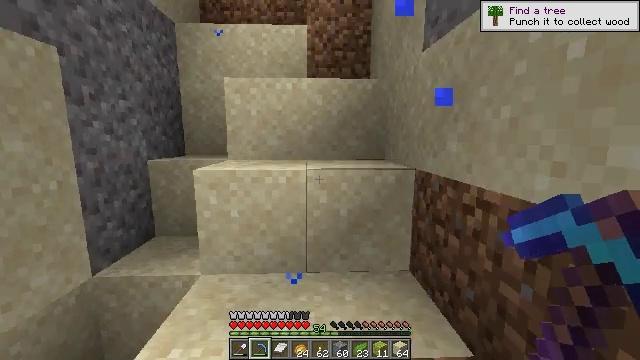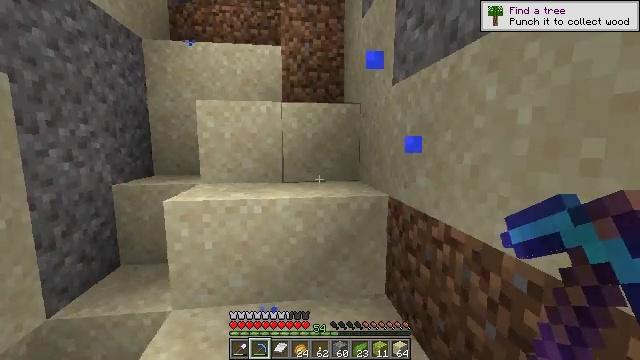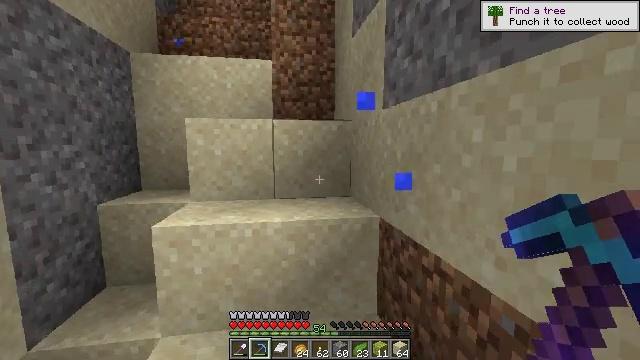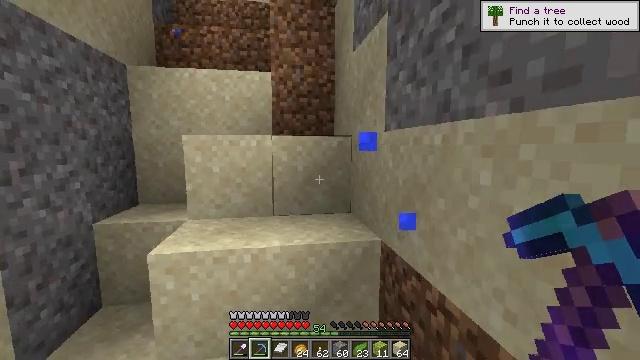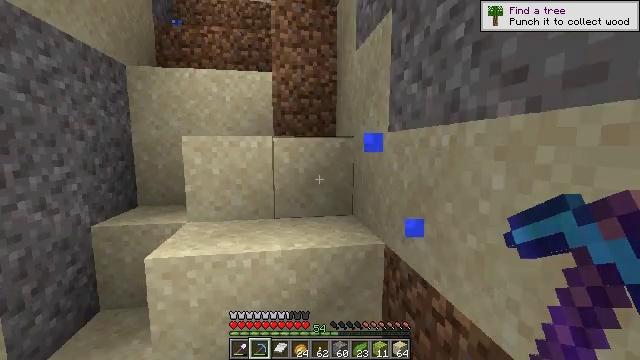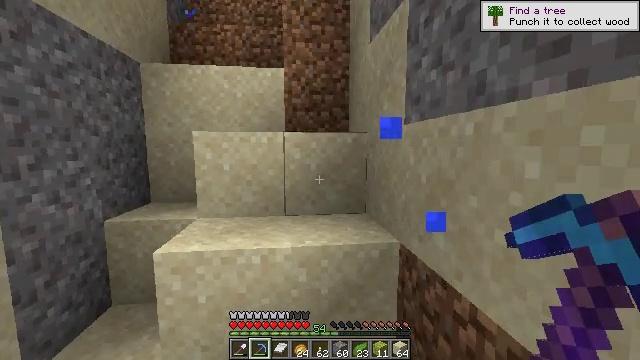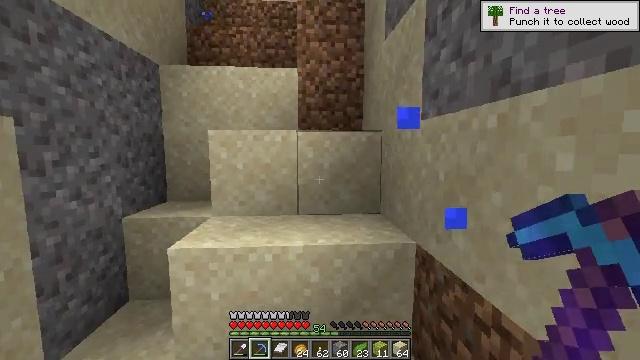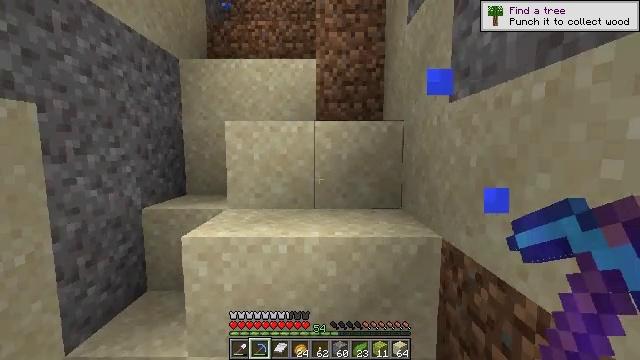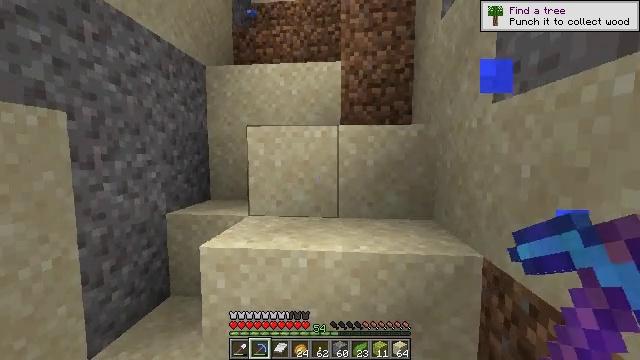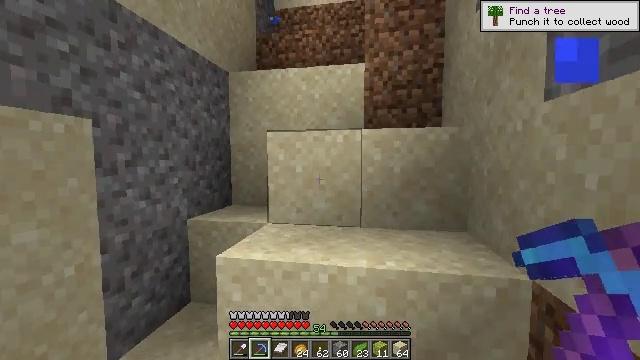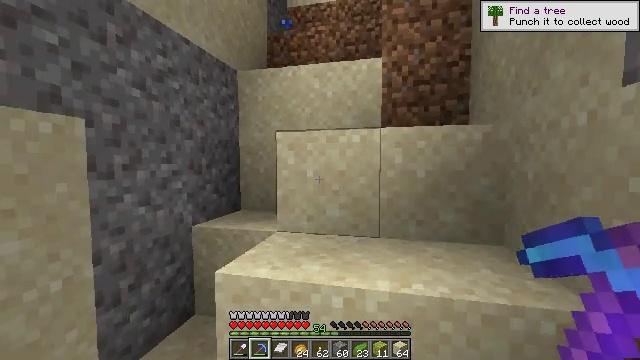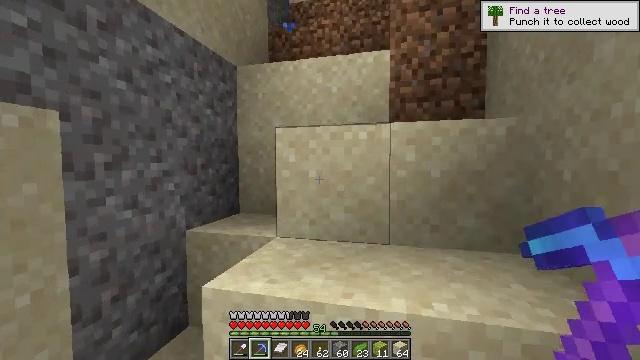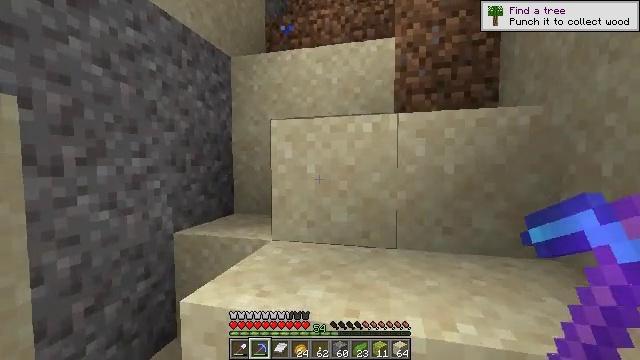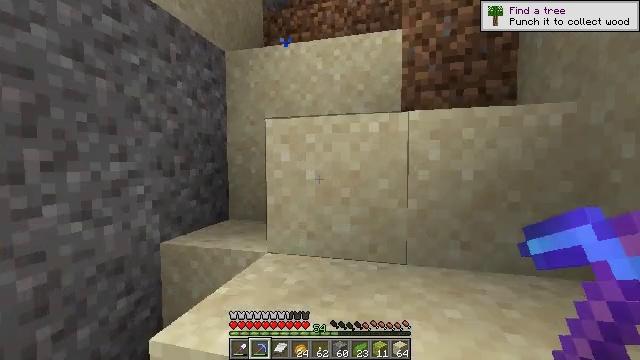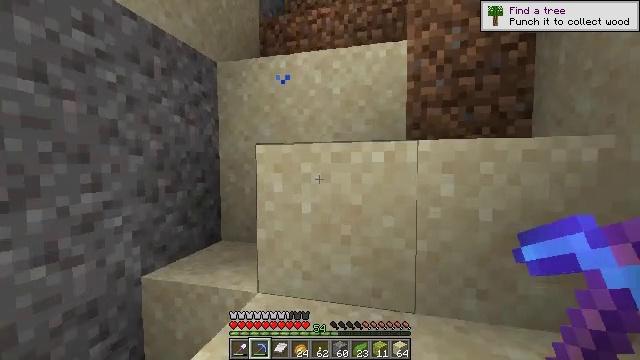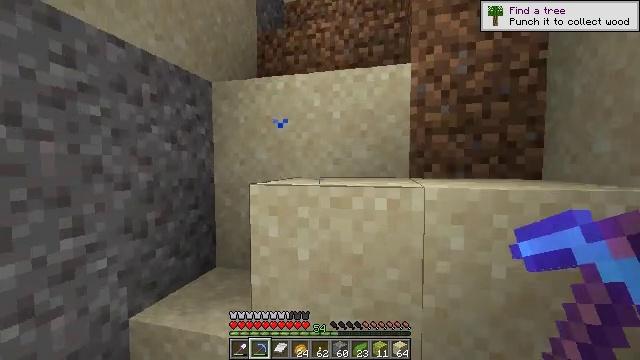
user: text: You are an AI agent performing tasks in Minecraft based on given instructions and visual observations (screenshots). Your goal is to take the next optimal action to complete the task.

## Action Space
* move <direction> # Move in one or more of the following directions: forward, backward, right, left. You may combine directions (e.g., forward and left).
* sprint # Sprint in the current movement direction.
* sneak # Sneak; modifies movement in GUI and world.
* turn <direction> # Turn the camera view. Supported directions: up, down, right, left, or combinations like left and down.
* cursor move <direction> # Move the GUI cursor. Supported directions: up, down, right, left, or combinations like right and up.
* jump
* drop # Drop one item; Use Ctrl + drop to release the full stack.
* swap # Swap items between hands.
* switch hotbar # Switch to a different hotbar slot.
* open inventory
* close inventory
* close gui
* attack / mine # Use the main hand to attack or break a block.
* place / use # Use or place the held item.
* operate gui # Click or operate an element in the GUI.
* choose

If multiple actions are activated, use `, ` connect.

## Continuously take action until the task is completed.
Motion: motion action
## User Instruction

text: Gather a wet sponge from the ocean.
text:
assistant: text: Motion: move forward, turn right and up, jump
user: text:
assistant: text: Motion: move forward, turn right, jump
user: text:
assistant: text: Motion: move forward
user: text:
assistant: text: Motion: move forward
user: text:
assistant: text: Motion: move forward, turn left
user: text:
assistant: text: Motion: move forward, turn left
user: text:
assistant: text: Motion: move forward, turn left
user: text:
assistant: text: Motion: move forward, turn left and up
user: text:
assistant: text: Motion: move forward, turn left and up
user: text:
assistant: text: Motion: move forward, turn left
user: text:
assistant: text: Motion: move forward
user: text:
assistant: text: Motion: move forward
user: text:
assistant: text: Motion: move forward
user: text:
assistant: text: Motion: move forward, jump
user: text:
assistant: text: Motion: move forward, jump
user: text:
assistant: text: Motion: move forward, jump
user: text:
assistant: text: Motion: move forward, jump
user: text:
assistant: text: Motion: move forward, jump
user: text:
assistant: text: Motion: move forward, jump
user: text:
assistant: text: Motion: move forward, turn right
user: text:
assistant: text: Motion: move forward, turn right
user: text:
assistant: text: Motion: move forward, turn right
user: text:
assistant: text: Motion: move forward, turn right
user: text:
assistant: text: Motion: move forward, jump
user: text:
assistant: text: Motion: move forward, jump
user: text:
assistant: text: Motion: move forward, jump
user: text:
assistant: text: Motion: move forward, jump
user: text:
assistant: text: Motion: move forward
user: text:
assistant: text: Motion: move forward
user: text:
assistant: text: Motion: move forward